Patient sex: M
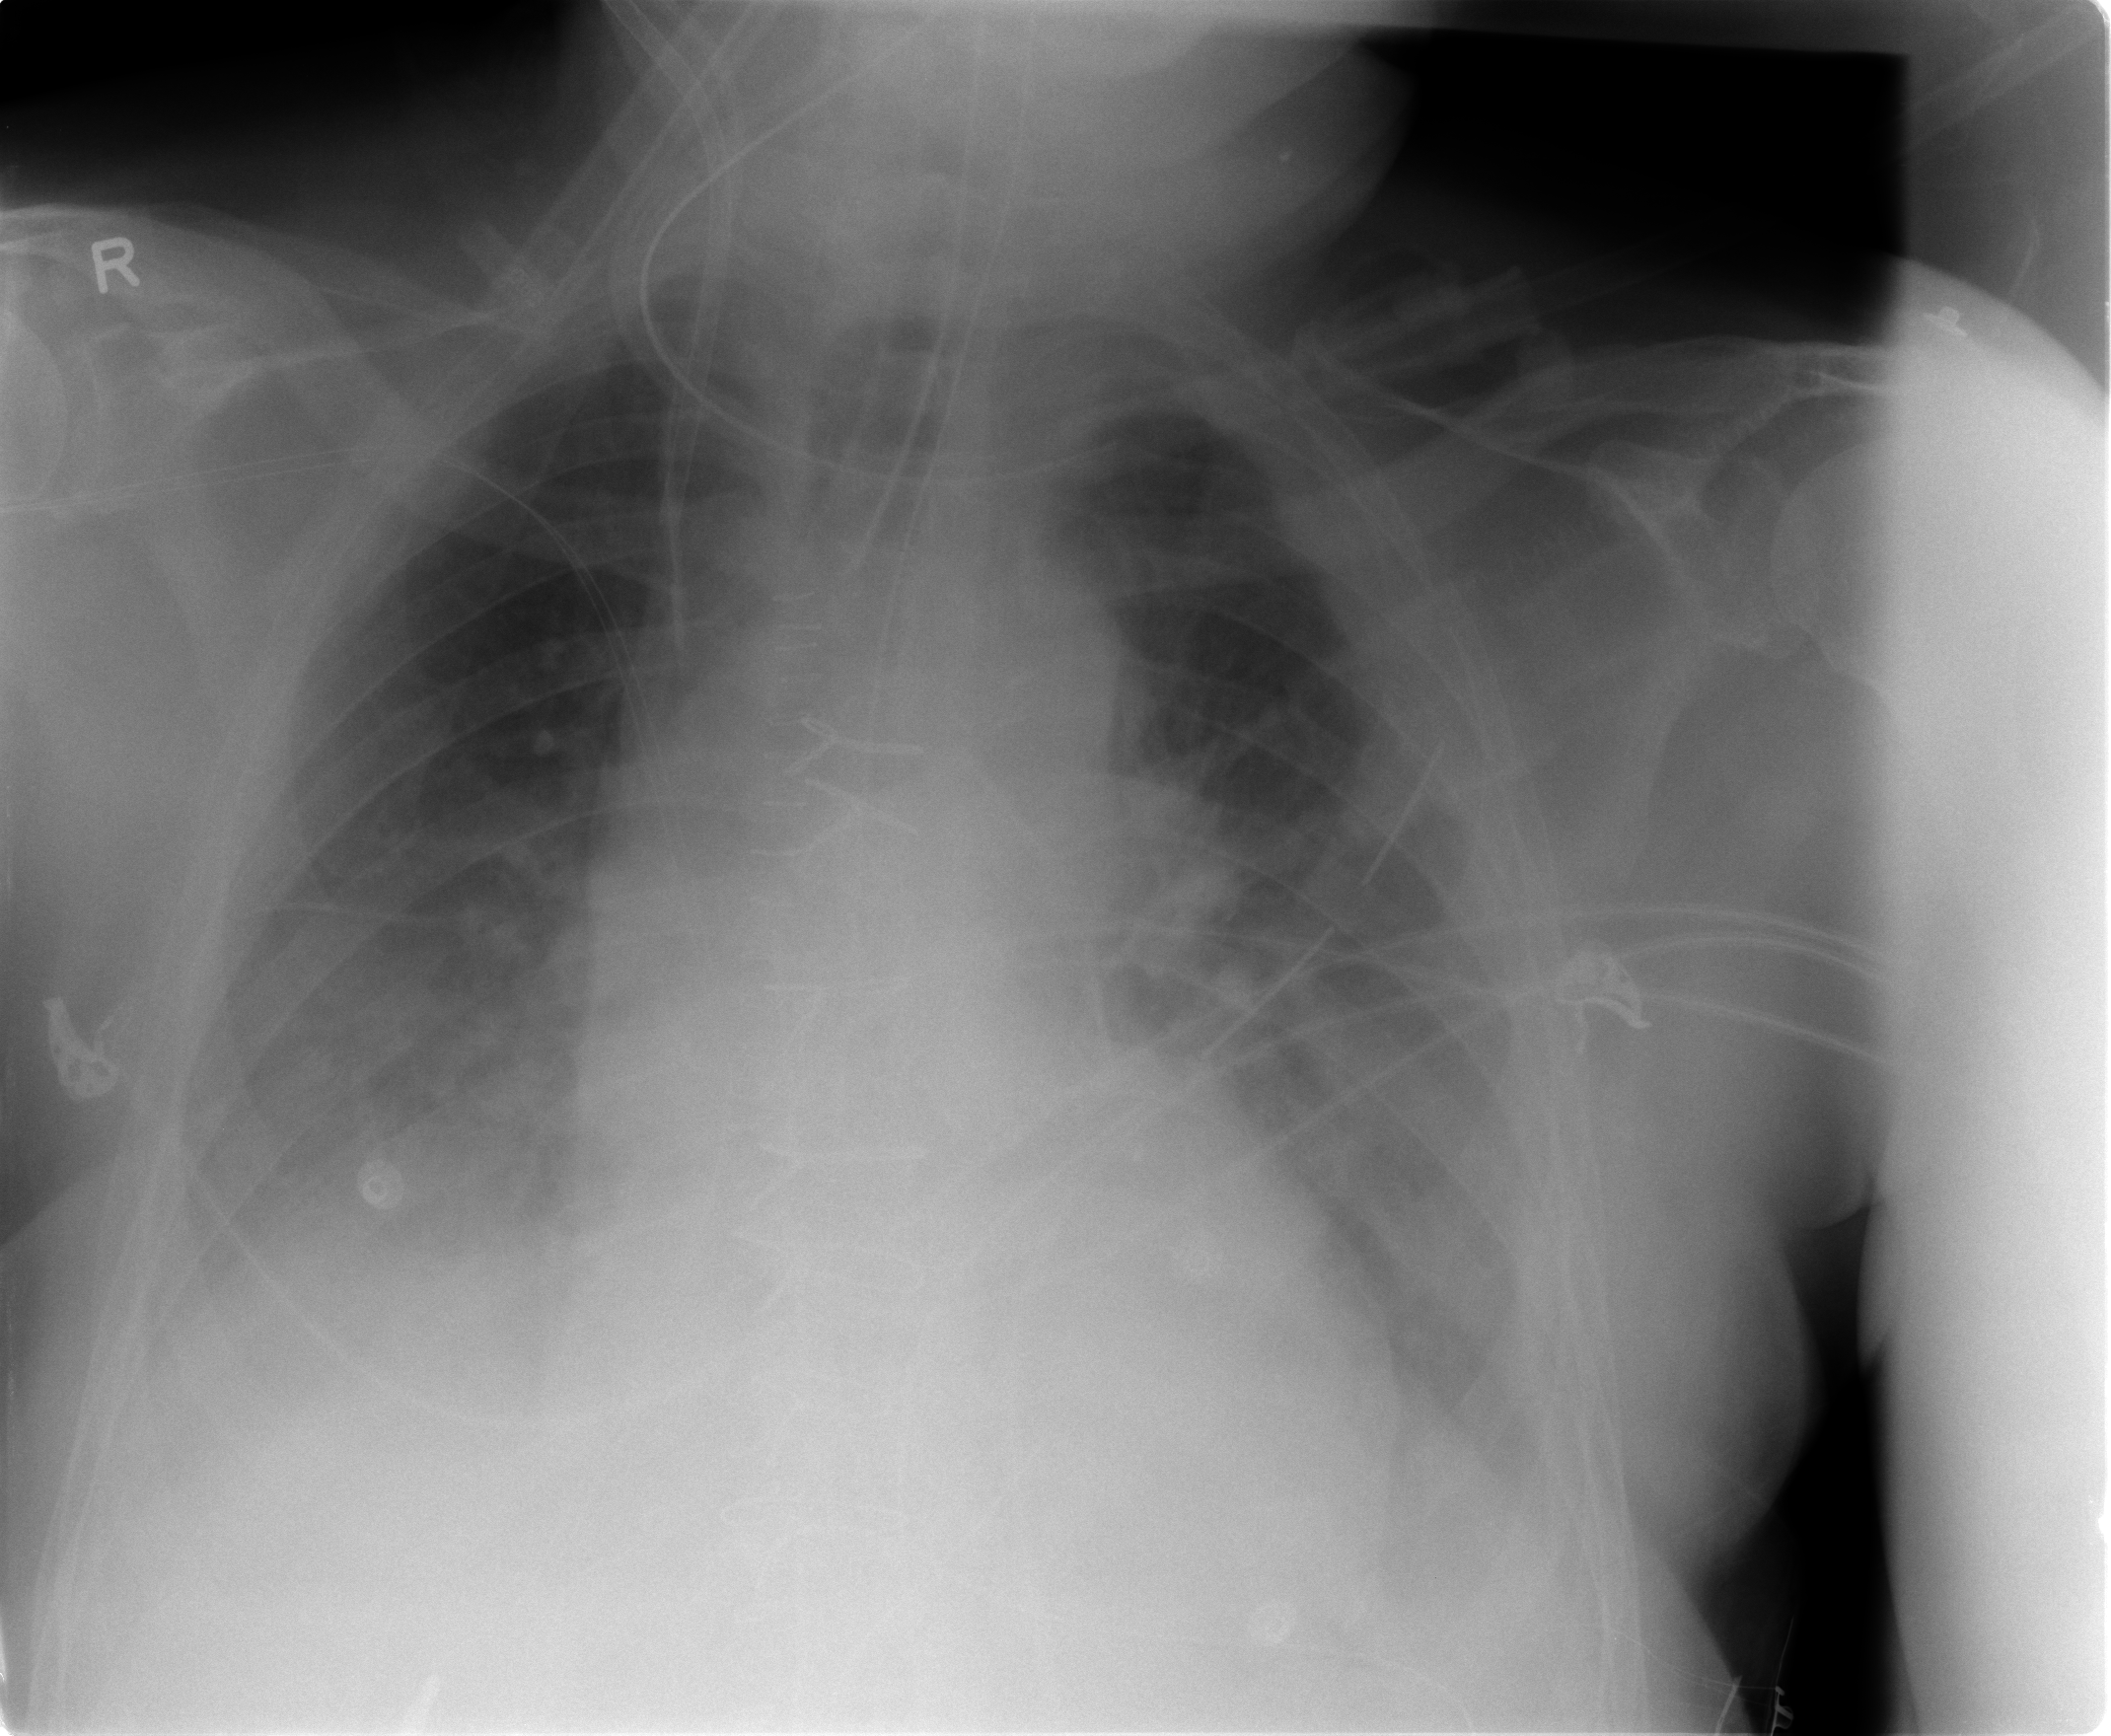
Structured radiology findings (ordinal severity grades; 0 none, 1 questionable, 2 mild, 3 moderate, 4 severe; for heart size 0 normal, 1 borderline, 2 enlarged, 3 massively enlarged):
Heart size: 2
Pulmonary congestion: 2
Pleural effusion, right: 2
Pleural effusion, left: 2
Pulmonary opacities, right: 2
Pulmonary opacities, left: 2
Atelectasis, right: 2
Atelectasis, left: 2